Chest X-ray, PA view. Patient: 34 years old, sex F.
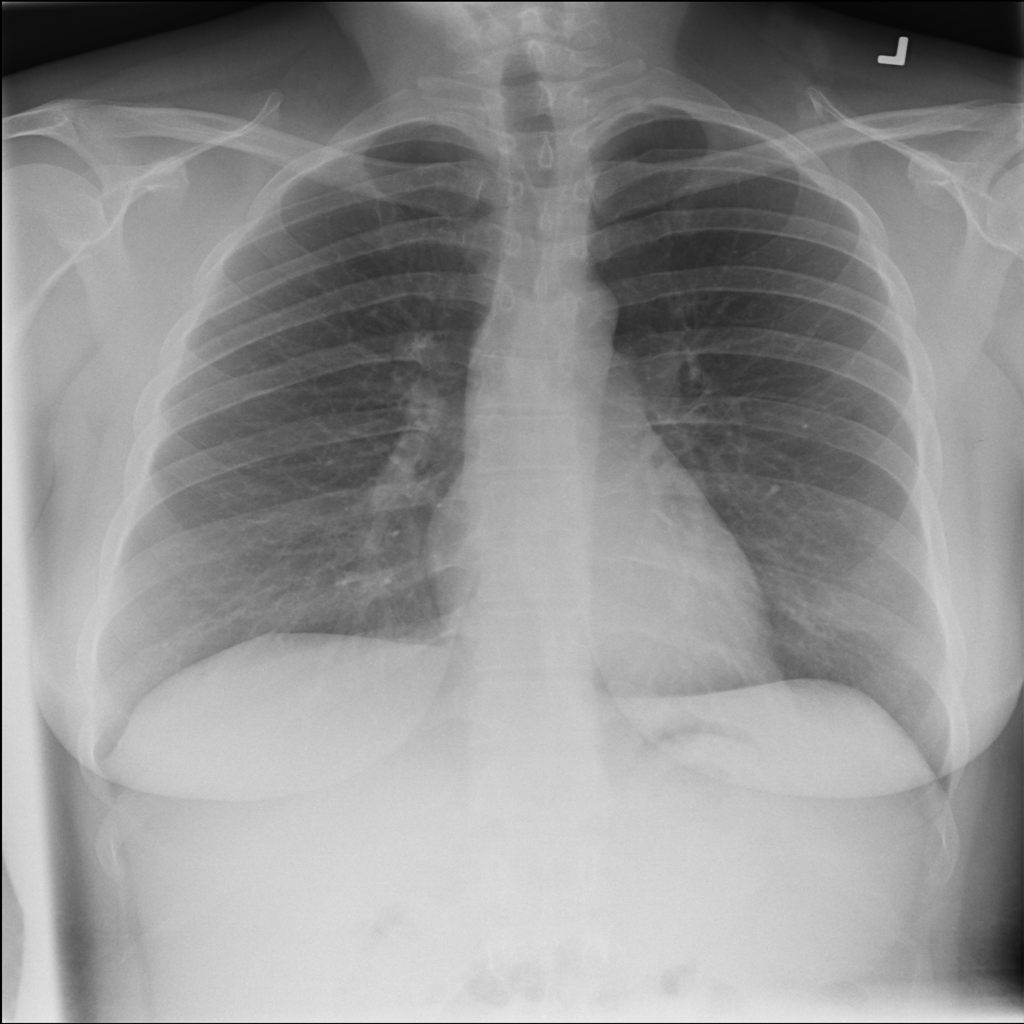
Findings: No Finding